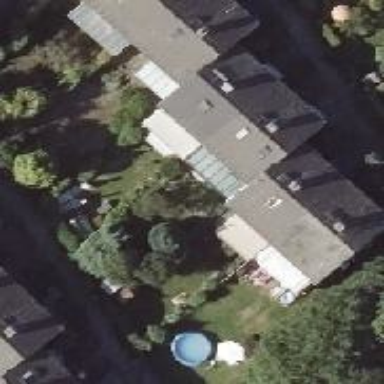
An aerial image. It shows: Gabled roof house.